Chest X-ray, PA view. Patient: 65 years old, sex M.
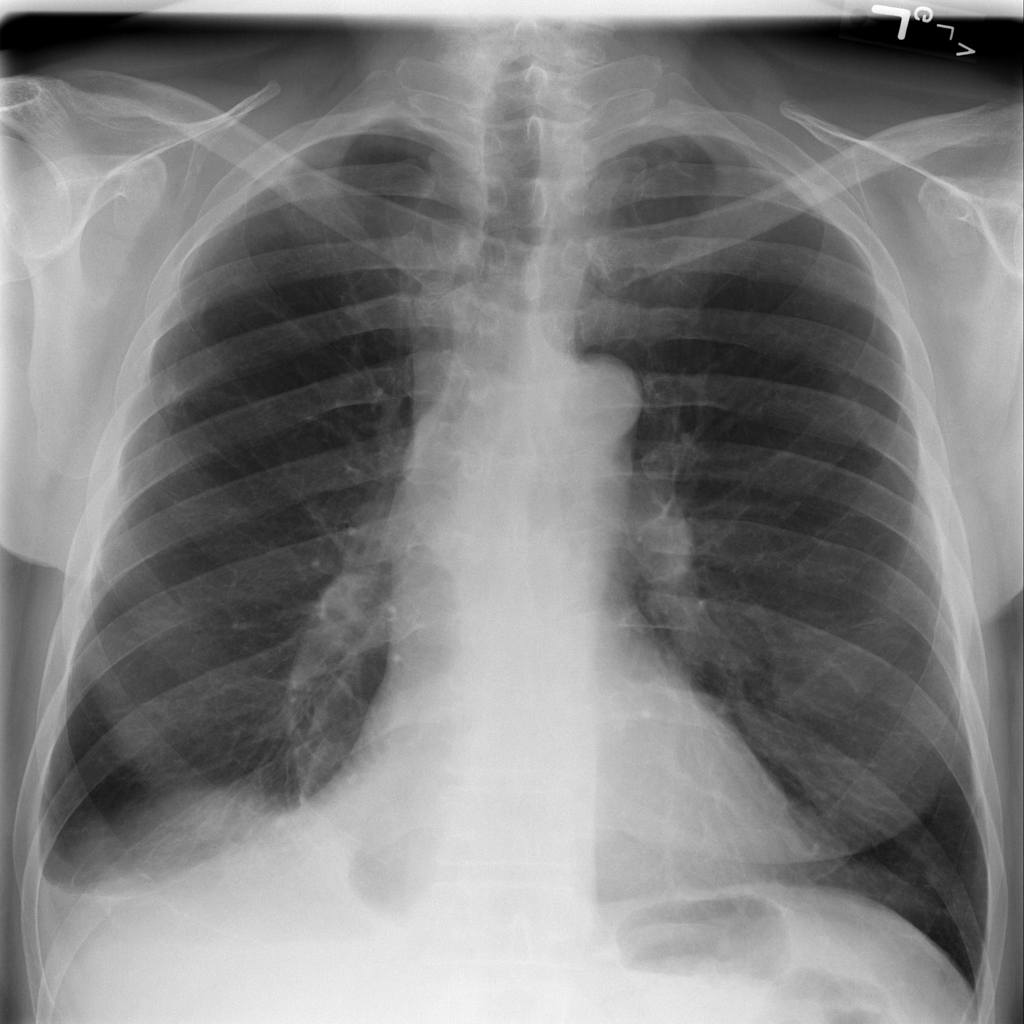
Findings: Mass